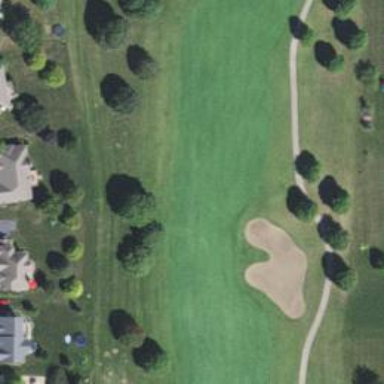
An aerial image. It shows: View of golf hole.